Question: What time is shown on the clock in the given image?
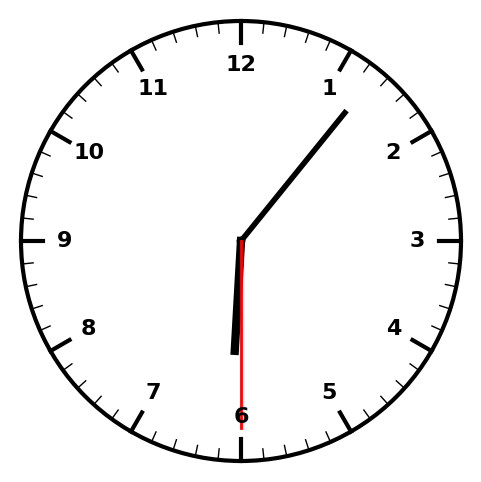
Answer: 06:06:30